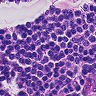
Metastatic tissue present: no